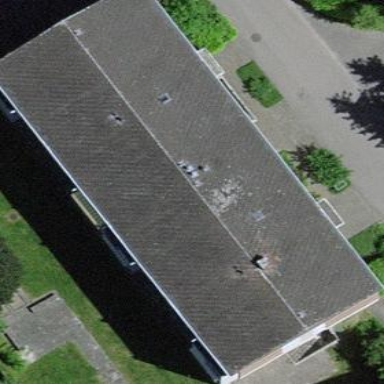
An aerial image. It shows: Gabled roof adorns the apartments building.